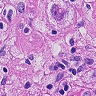
Metastatic tissue present: yes